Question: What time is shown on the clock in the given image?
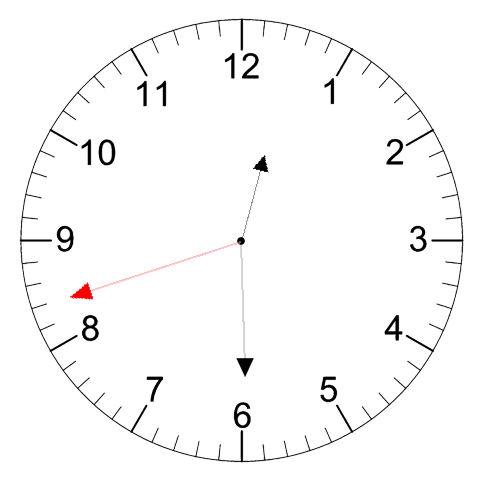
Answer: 12:29:42